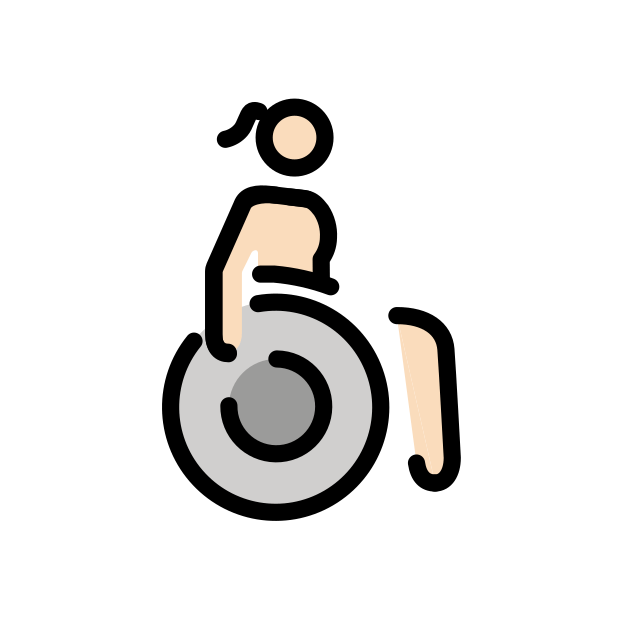
woman in manual wheelchair: light skin tone